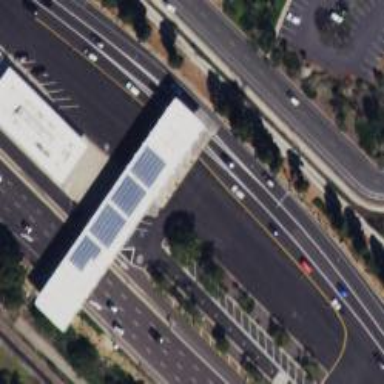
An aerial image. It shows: Building that serves as toll booth.